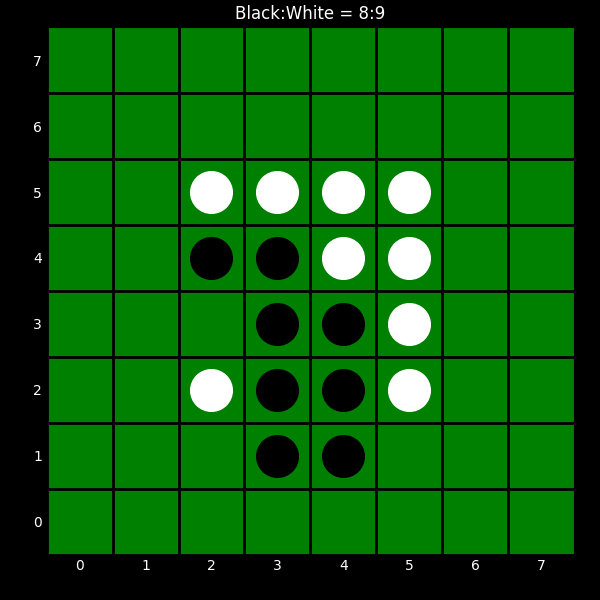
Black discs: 8
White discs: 9